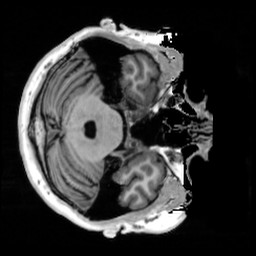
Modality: T1w
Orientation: axial
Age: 24
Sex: male
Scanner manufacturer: siemens
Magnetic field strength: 3 T
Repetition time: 4 s
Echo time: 0.00289 s